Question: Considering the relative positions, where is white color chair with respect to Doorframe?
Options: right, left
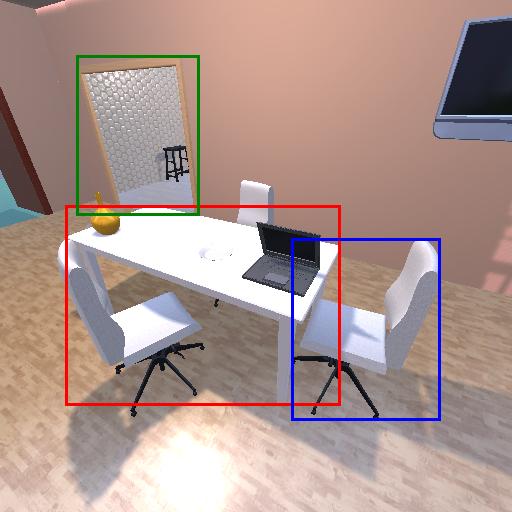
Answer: right